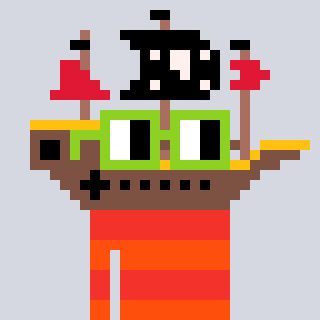
a pixel art character with square light green glasses, a pirateship-shaped head and a orange-colored body on a cool background